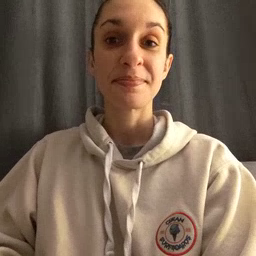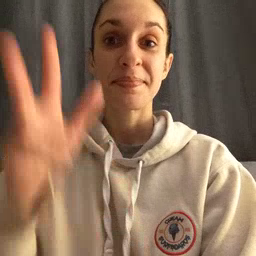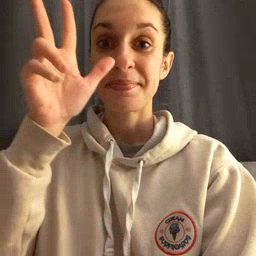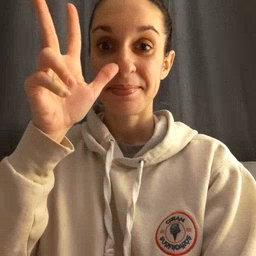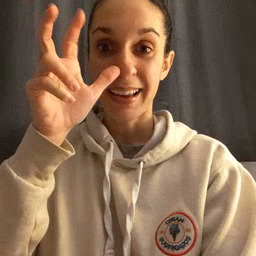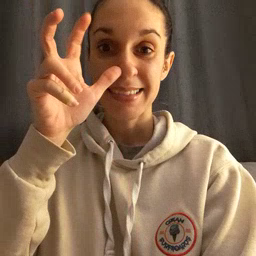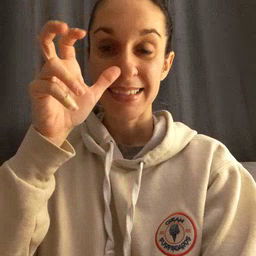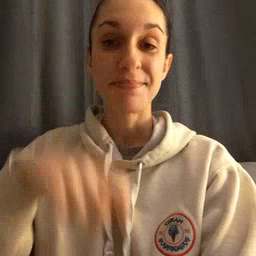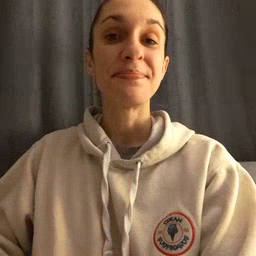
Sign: bug